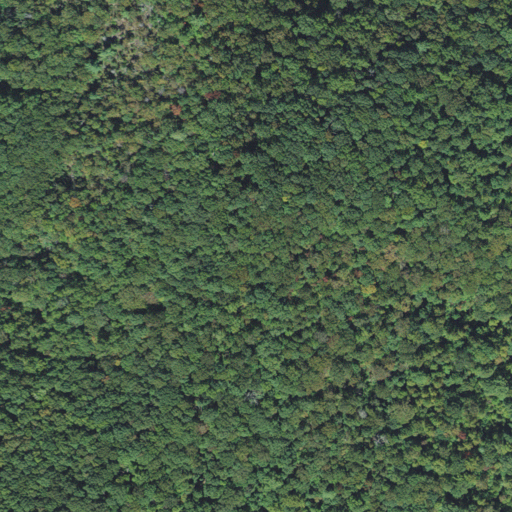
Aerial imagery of mountain in North Carolina named Penson Mountain containing deciduous forest, mixed forest, and evergreen forest